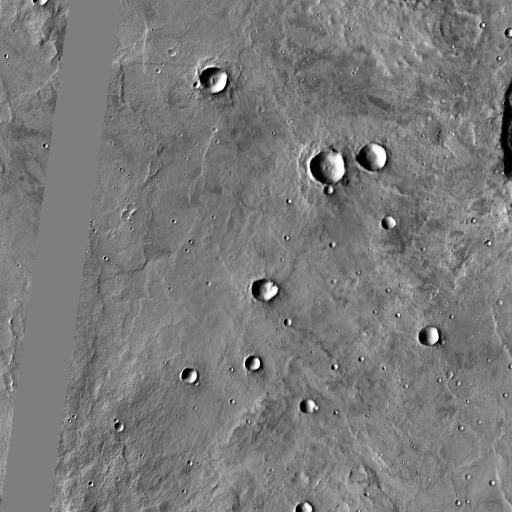
Crater classes present: Background, Other, Layered, Buried, Secondary